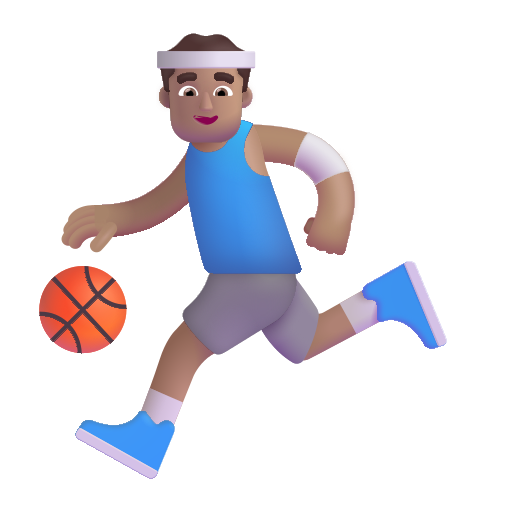
man bouncing ball color